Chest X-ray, PA view. Patient: 61 years old, sex M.
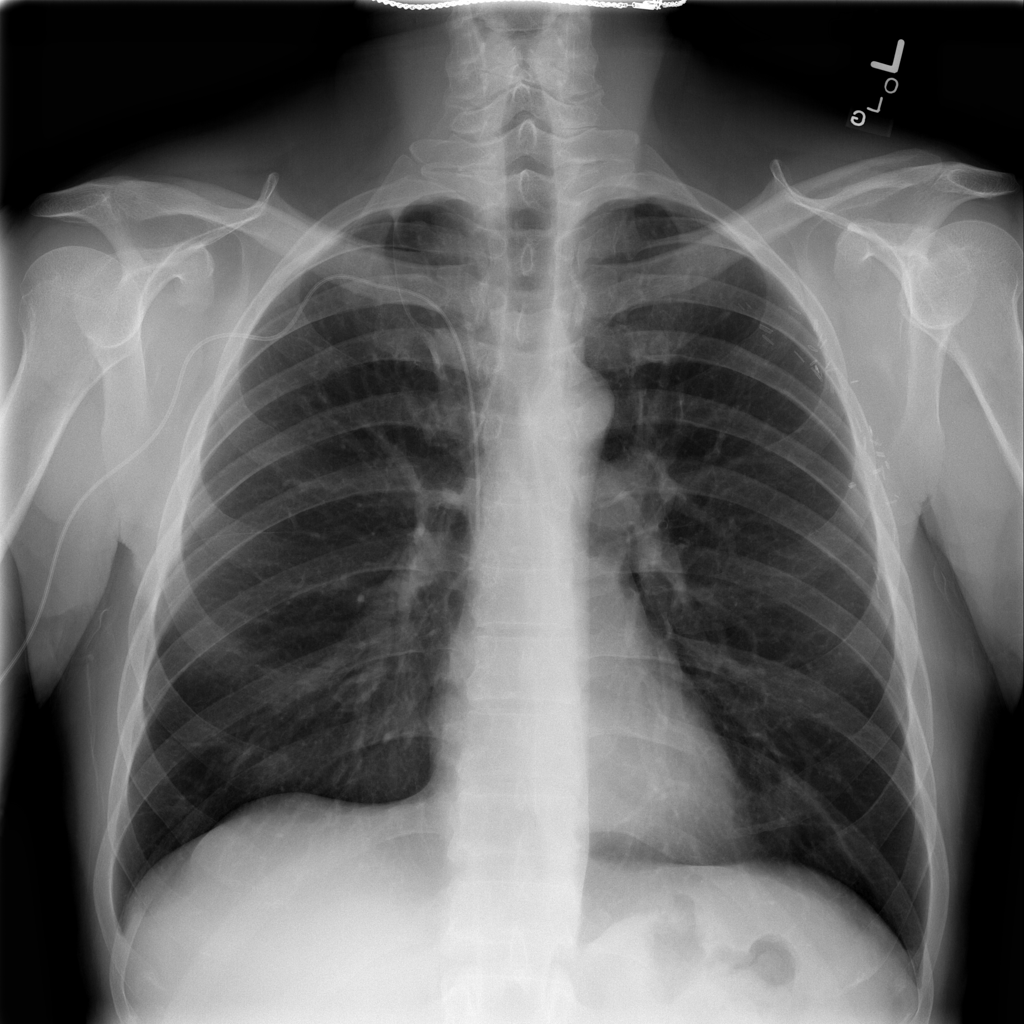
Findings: No Finding